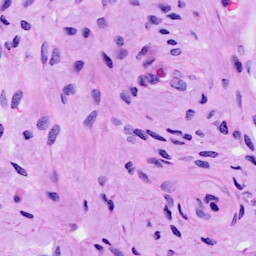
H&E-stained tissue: Cervix